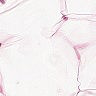
Metastatic tissue present: no